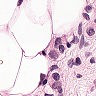
Metastatic tissue present: yes